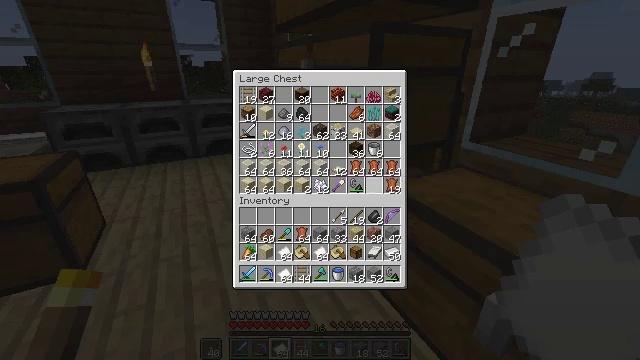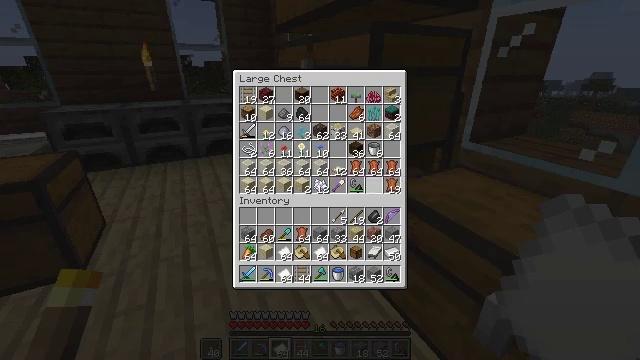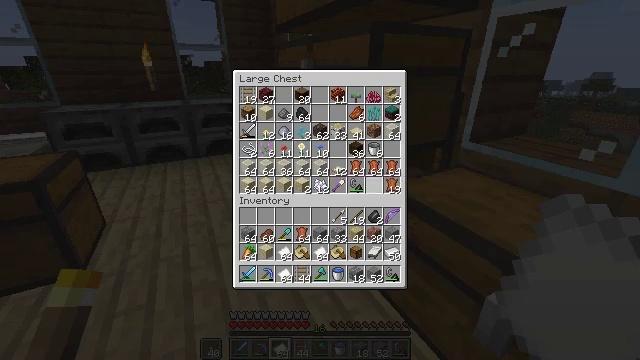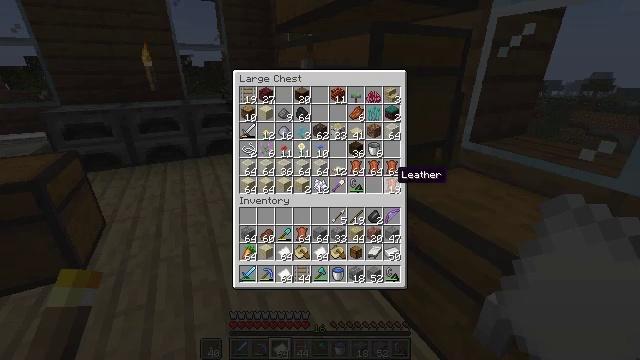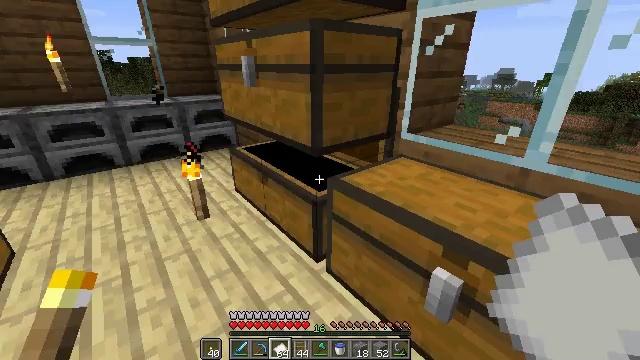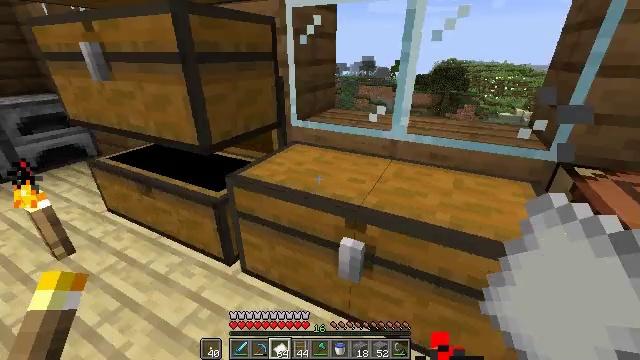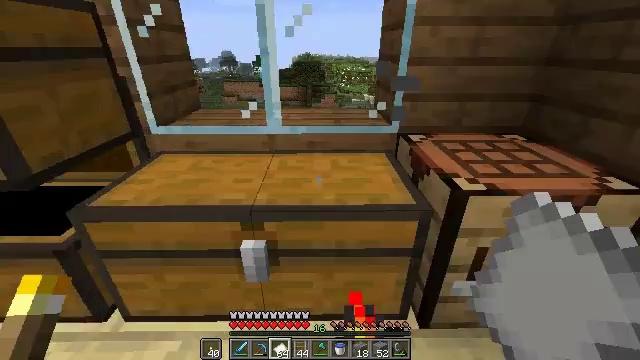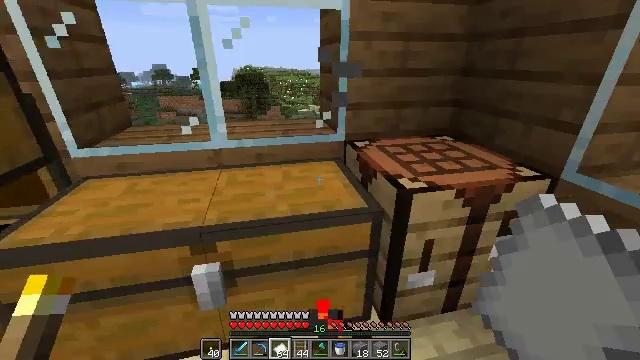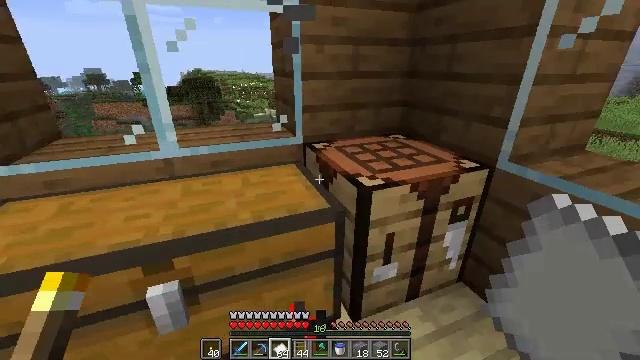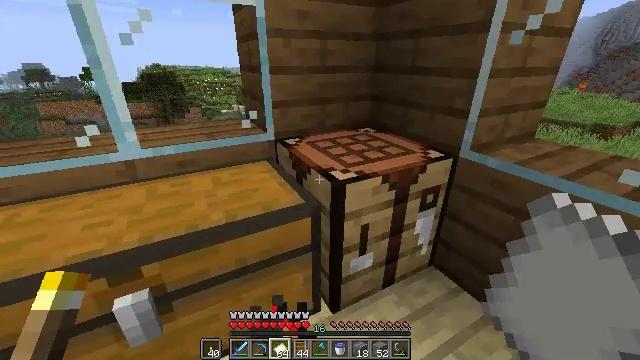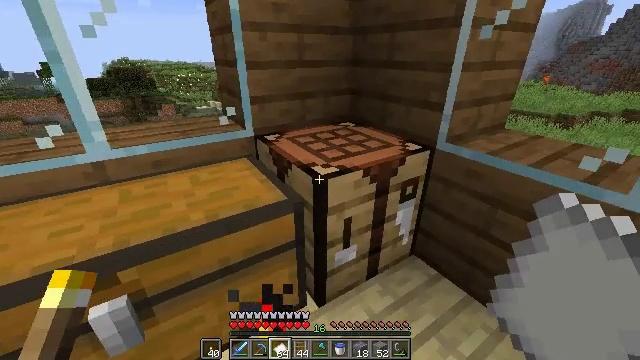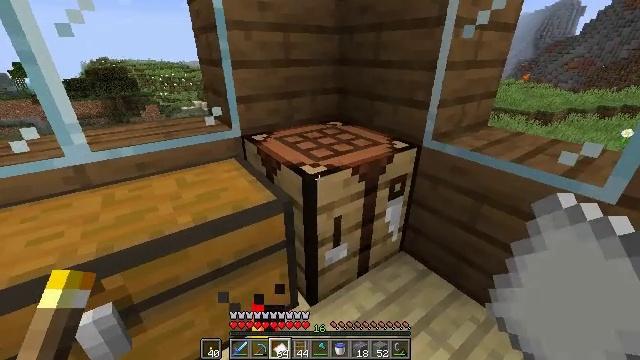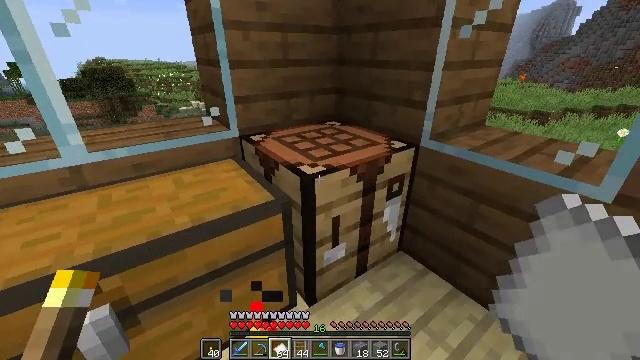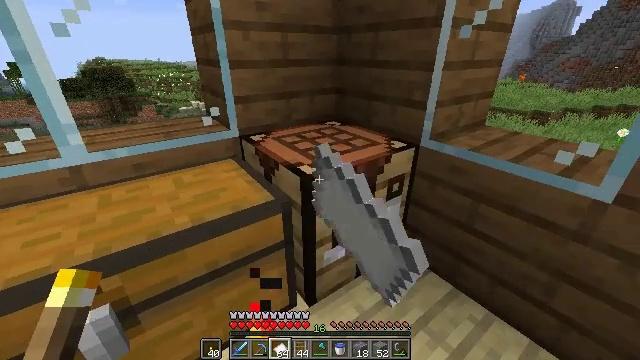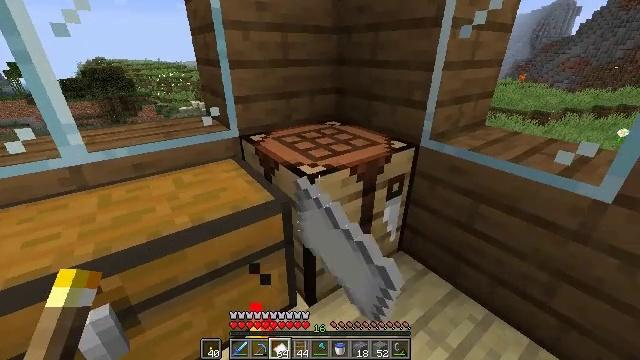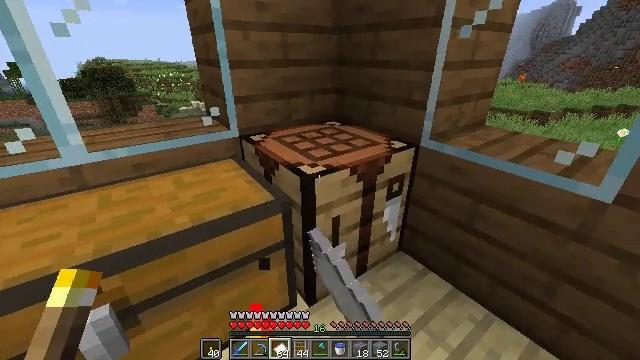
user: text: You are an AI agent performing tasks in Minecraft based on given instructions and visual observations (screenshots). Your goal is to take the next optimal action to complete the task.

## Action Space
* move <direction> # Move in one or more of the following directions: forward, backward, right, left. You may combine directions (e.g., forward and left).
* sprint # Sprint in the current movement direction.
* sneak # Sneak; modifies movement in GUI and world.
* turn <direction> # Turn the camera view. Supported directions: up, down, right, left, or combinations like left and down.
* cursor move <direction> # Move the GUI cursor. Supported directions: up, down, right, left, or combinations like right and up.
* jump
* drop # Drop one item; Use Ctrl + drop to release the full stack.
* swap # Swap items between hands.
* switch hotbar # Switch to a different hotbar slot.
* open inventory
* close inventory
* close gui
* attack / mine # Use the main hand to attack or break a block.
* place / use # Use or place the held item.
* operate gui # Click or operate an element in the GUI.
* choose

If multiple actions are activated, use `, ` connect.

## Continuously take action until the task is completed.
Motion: motion action
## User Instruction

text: Prepare paper and leather to craft a book.
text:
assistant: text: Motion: sneak, attack / mine
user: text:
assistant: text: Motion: sneak
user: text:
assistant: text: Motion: turn right
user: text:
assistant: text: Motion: turn right
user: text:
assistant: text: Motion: turn right and down
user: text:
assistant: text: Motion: turn right
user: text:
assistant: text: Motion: turn right and up
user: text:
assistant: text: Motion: turn right
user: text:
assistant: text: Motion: turn right and down
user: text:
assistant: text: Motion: turn right and down
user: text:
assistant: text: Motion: turn right
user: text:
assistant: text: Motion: use / place
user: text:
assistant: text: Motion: use / place
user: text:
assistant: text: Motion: use / place
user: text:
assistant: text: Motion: no_op
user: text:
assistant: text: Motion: no_op
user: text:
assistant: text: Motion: no_op
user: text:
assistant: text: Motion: no_op
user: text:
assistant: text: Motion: turn left
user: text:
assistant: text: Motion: turn left
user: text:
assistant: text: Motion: turn left
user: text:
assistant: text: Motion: turn left
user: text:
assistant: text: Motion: turn left
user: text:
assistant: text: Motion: turn left
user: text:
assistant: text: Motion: no_op
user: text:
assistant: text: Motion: turn left and down
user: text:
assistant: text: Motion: turn left
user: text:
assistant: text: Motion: sneak, turn left
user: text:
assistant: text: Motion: sneak
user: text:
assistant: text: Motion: sneak, turn right and down